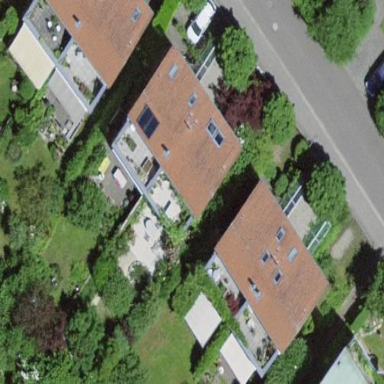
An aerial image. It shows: Gabled terrace building with roof tiles.